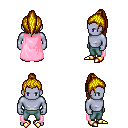
a pixel art fantasy rpg character, male body template, dark elf, purple skin, pink cape, teal pants, blonde long topknot hairstyle, gold boots, four views (front, back, left, right), 2x2 character sprite sheet, small pixel art, hard edges, no anti-aliasing